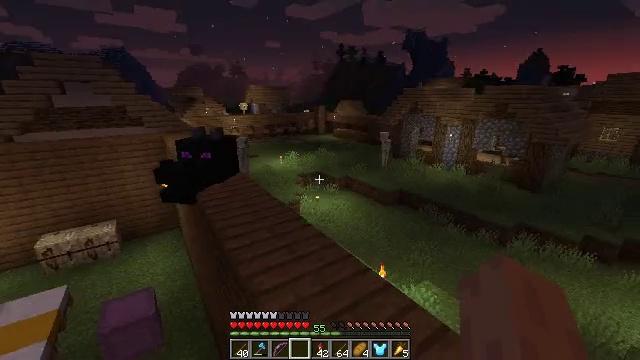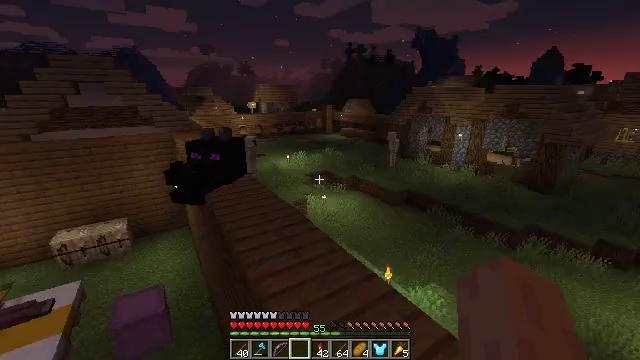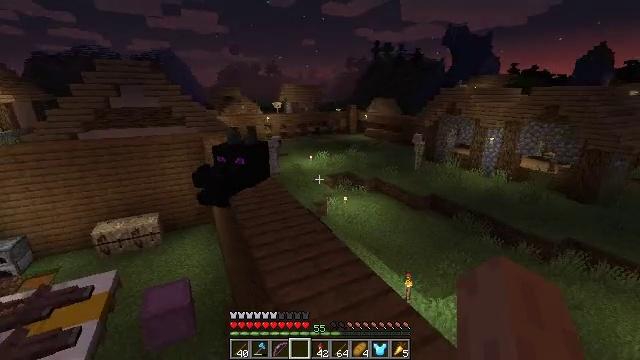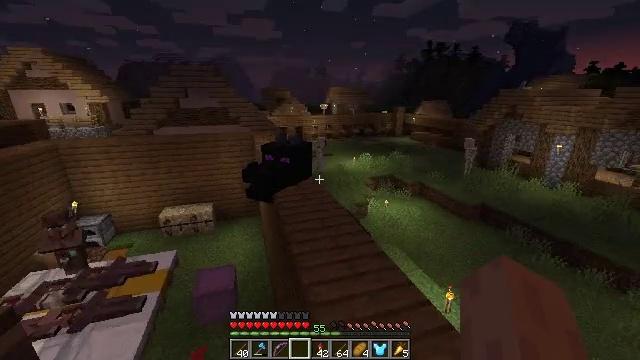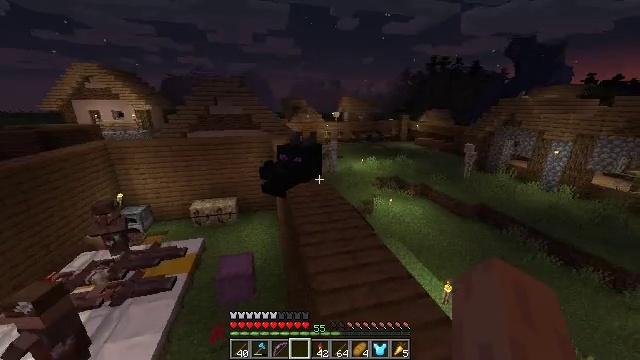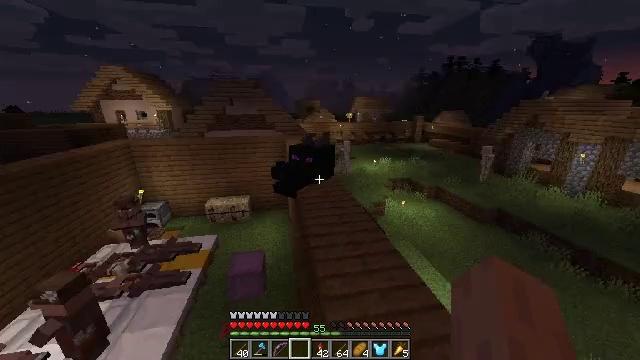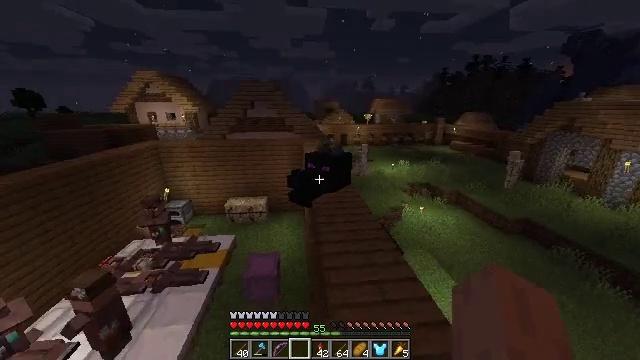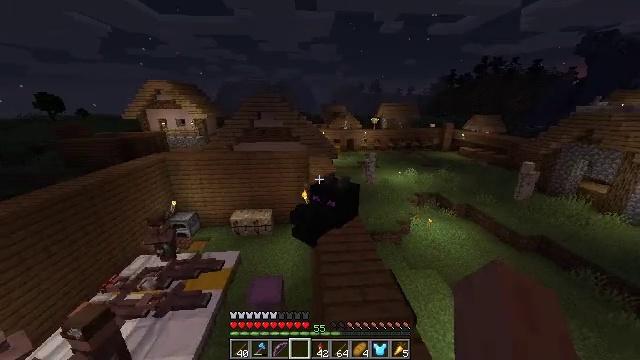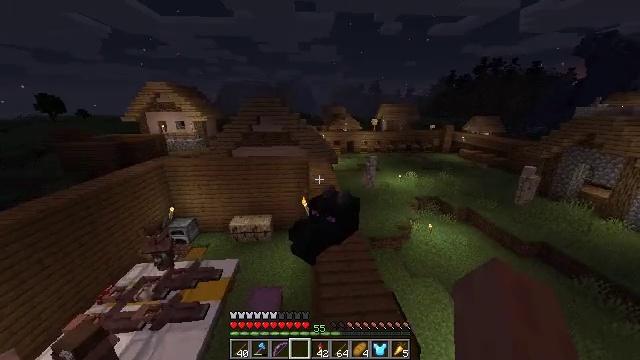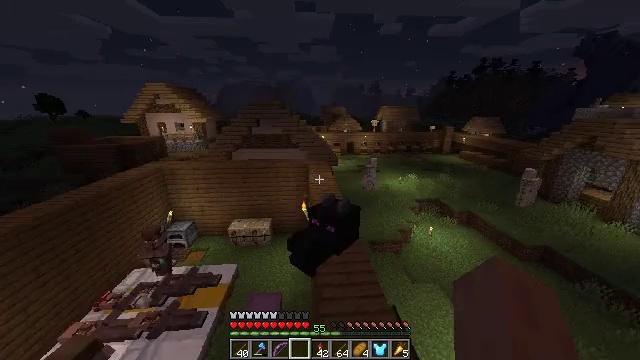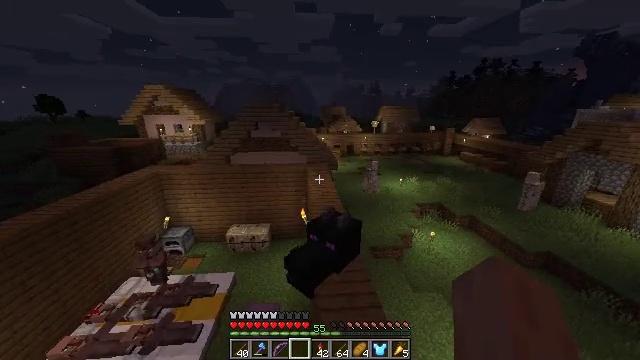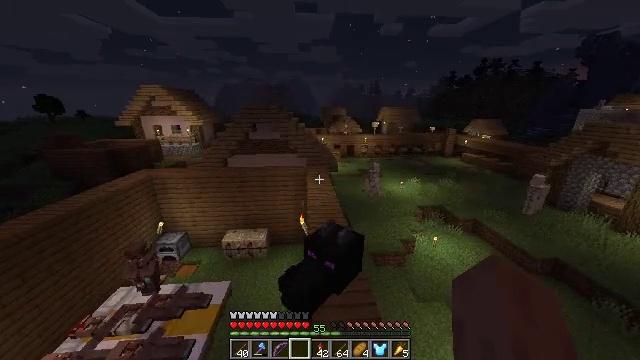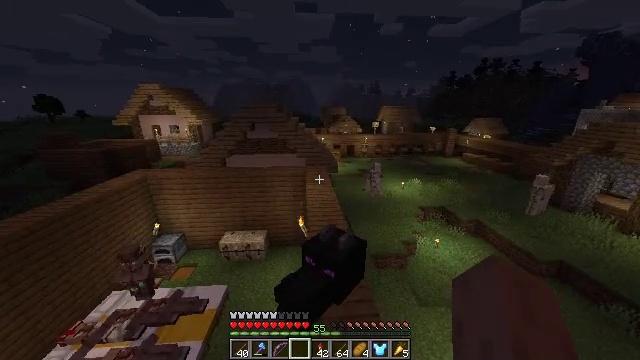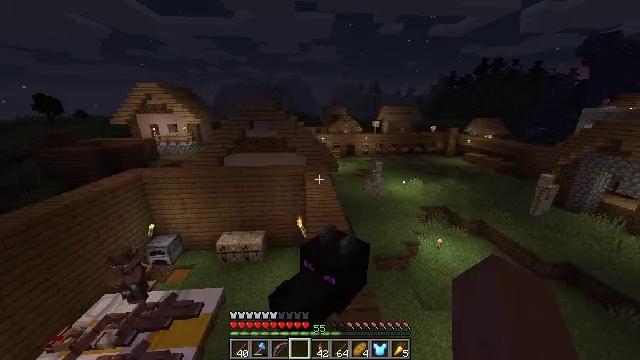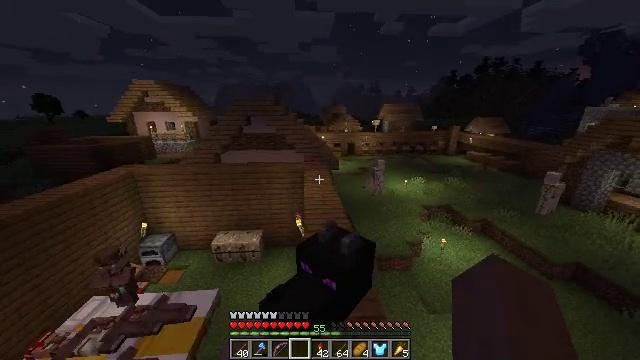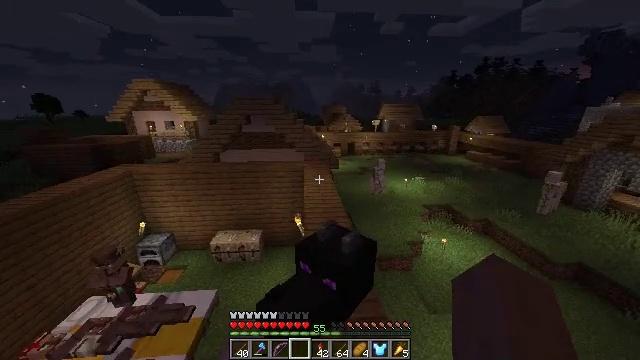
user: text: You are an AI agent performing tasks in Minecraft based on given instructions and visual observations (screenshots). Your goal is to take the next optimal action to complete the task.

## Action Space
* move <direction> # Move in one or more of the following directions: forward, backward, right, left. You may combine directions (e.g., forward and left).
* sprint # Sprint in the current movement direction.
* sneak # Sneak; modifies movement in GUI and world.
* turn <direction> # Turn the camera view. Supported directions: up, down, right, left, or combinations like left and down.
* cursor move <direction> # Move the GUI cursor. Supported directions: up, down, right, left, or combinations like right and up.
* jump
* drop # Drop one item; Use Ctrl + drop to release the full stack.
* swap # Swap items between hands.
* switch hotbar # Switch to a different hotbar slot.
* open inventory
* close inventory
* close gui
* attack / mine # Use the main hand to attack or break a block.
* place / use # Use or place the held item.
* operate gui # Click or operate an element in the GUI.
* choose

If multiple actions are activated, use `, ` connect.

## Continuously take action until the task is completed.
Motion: motion action
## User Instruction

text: Obtain an experience bottle via the crafting process.
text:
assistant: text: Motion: move forward and move right, sprint, turn left
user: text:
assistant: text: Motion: move forward and move right, sprint, turn left
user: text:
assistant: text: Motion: move forward, sprint, turn left
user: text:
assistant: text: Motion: move forward, sprint, turn left
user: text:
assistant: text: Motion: move forward, sprint, turn left
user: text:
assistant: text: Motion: move forward, sprint, turn left, jump
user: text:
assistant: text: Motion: move forward, sprint, turn left, jump
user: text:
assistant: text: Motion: move forward, sprint, jump
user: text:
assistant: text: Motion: move forward, sprint, jump
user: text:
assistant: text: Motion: move forward, sprint, jump
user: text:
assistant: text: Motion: move forward, sprint, jump
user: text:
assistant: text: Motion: move forward, sprint, jump
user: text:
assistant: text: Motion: move forward, sprint, jump
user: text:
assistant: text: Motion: move forward, sprint, jump
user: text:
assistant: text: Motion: move forward, sprint, jump
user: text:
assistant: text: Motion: move forward, sprint, jump
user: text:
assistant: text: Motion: move forward, sprint, jump
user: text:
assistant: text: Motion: move forward, sprint, turn left, jump
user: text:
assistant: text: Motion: move forward, sprint, turn left, jump
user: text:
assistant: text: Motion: move forward, sprint, jump
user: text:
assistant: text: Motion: move forward, sprint, jump
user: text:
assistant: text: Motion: move forward, sprint, jump
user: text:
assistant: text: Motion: move forward, sprint, jump
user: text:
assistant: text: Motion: move forward, sprint, jump
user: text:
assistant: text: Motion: move forward, sprint, jump
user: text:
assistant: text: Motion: move forward, sprint, jump
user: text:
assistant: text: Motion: move forward, sprint, jump
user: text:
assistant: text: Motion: move forward, sprint, turn right, jump
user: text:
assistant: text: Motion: move forward, sprint, turn right, jump
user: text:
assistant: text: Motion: move forward, sprint, turn right, jump